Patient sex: F
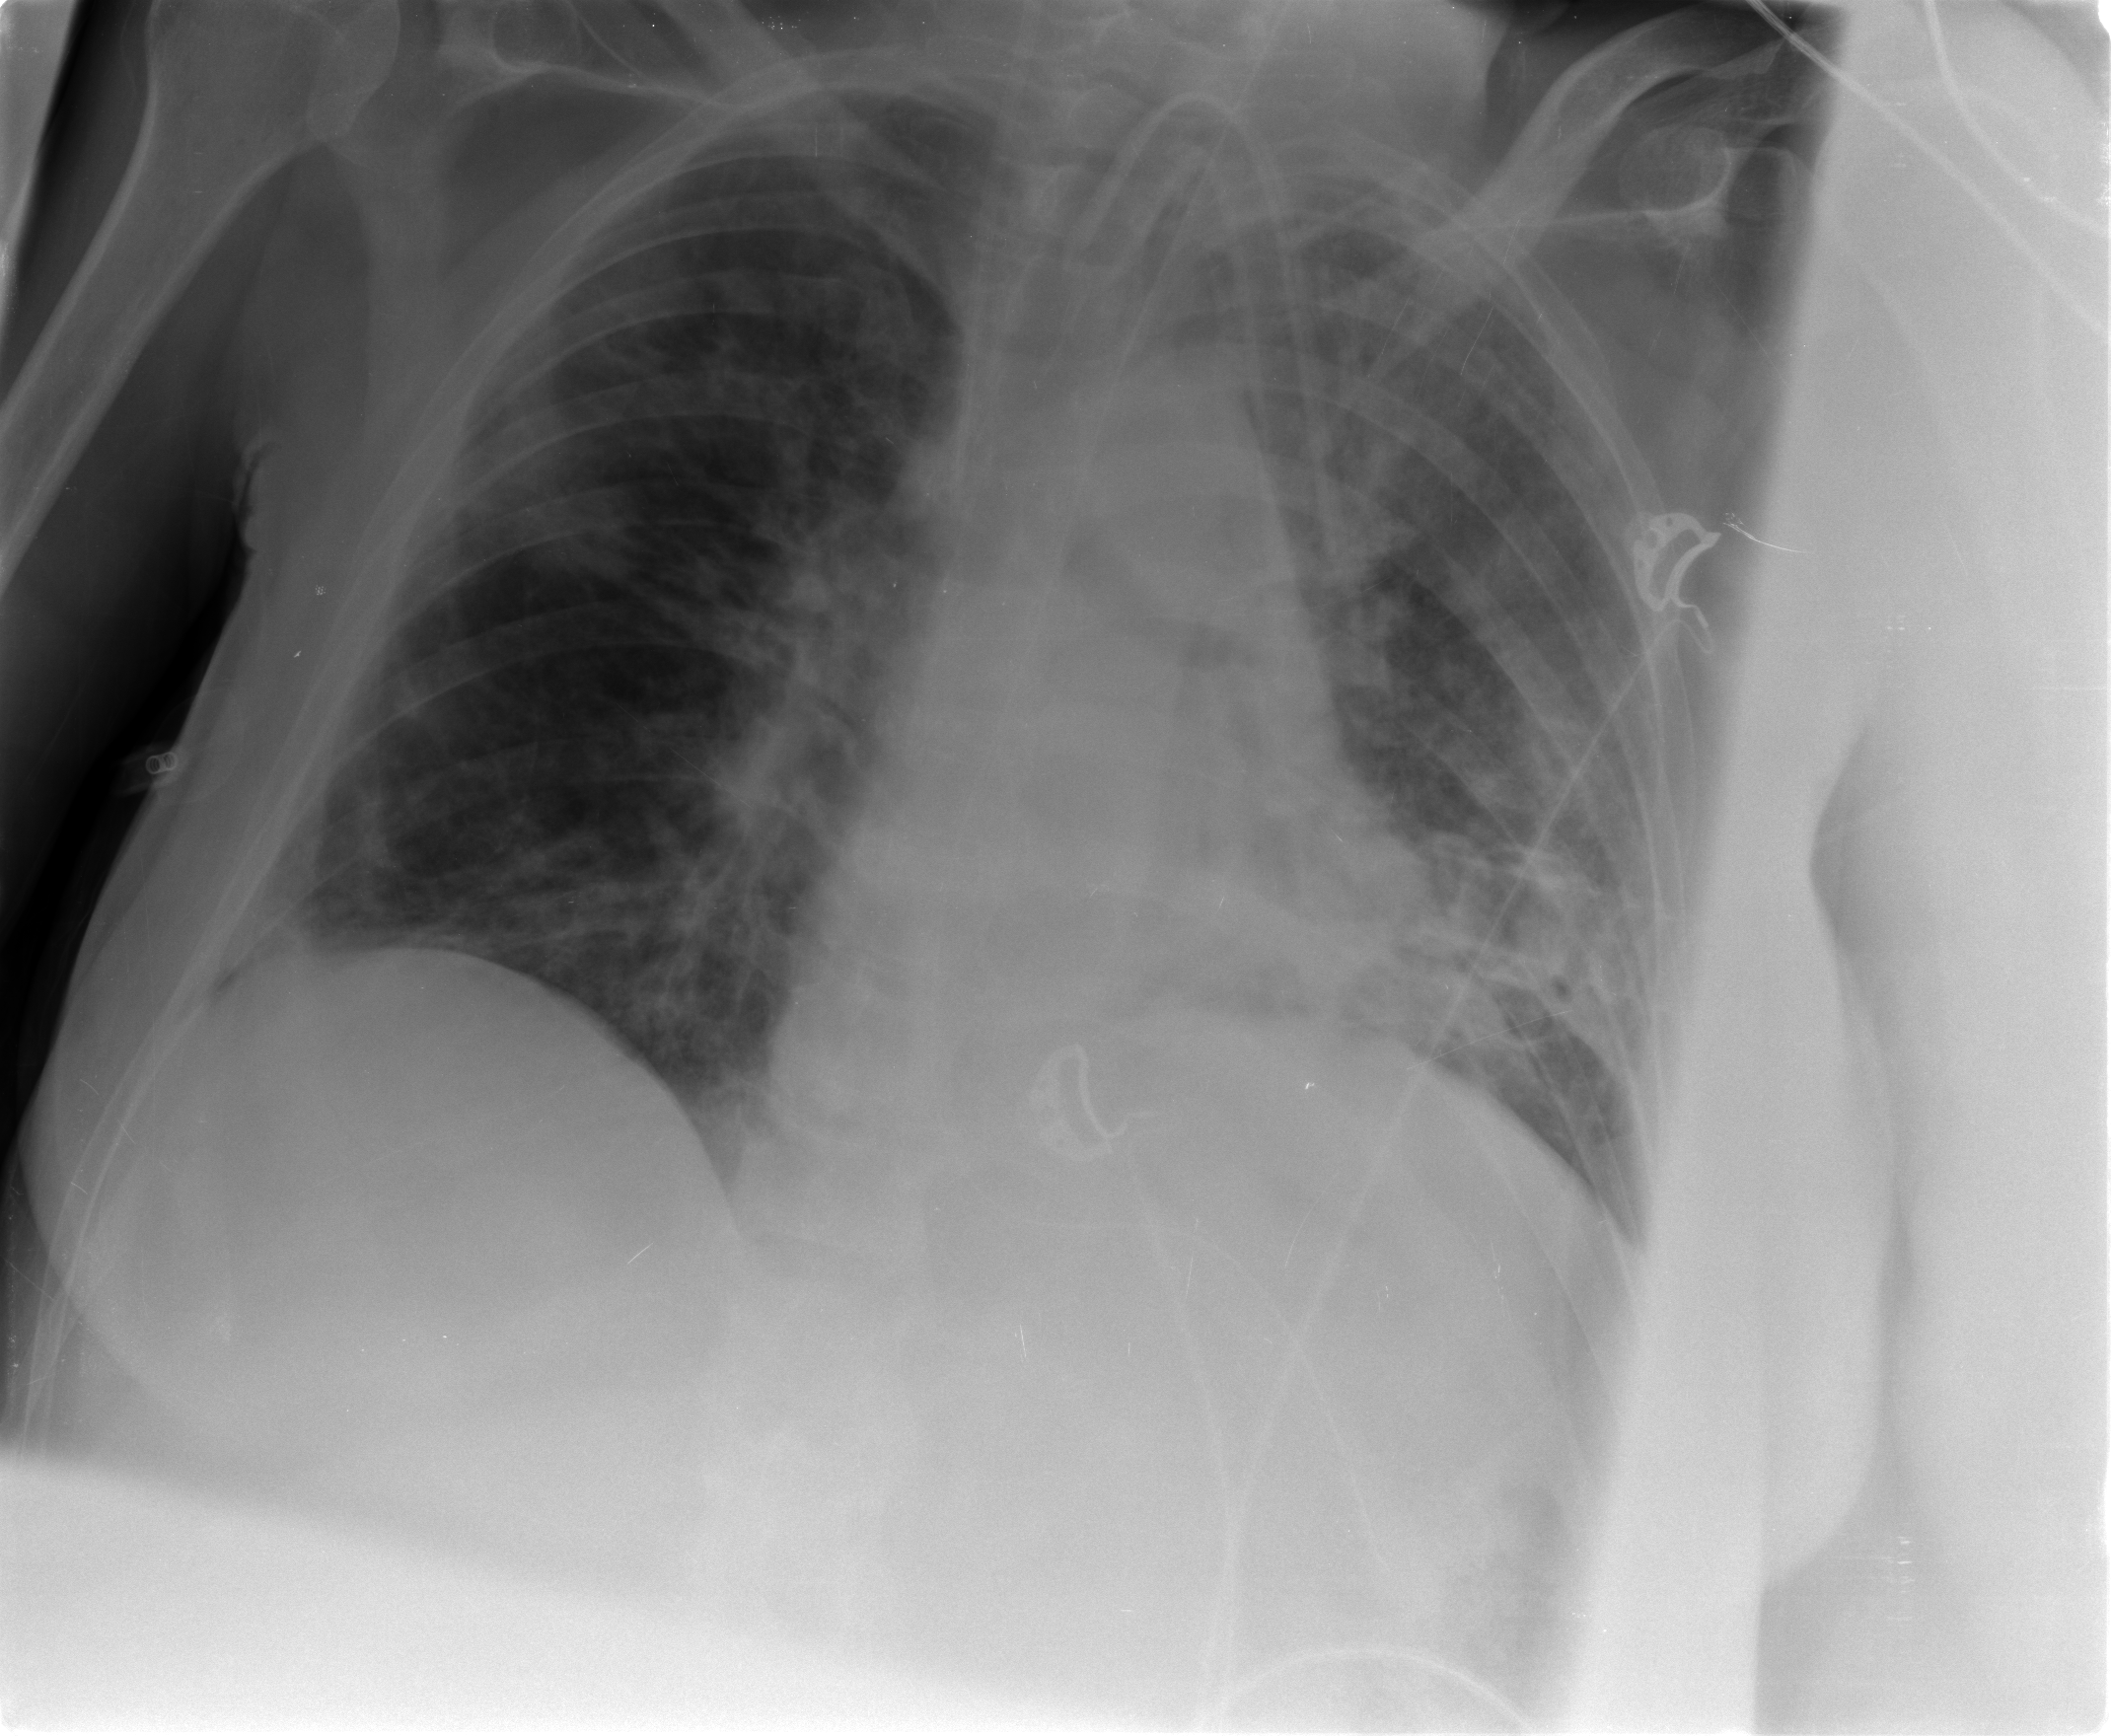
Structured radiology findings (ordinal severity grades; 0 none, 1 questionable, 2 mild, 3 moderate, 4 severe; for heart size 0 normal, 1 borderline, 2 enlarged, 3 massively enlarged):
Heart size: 2
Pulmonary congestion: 2
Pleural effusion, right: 1
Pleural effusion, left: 1
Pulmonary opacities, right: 2
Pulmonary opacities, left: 3
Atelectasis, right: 2
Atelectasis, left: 3